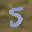
Label: 5